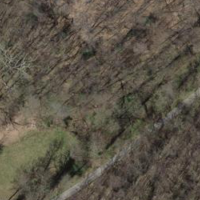
EUNIS habitat code: 53
Species observed at this site:
Diospyros lotus